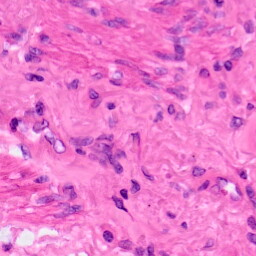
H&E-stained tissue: Lung